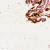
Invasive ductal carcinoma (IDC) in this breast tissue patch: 0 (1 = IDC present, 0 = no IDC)